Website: apple
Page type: address-validator
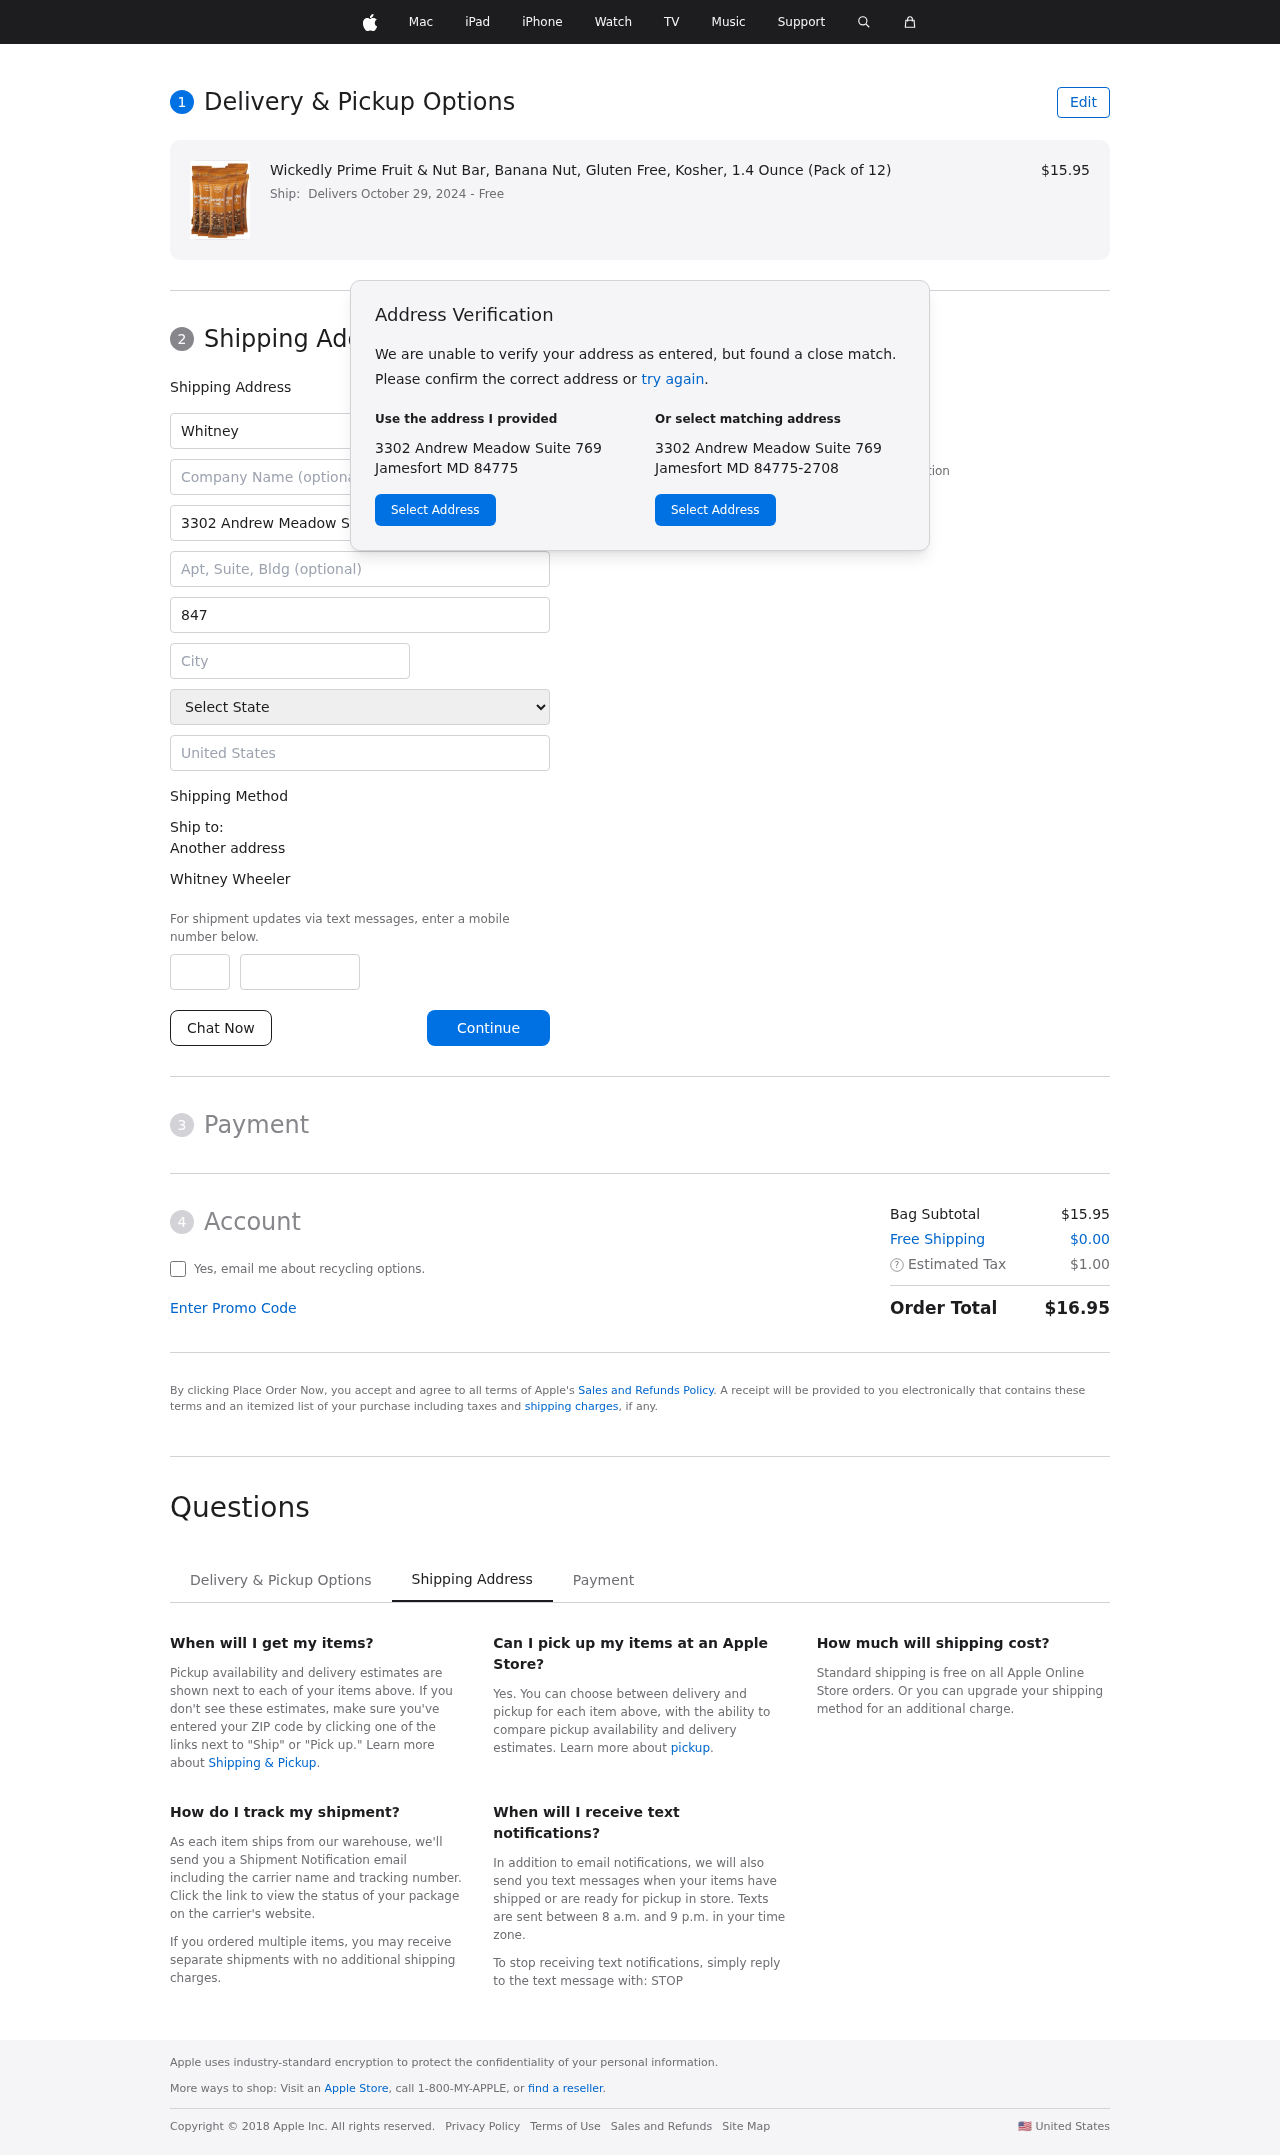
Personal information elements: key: PII_CITY
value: Jamesfort
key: PII_COUNTRY
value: United States
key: PII_FIRSTNAME
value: Whitney
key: PII_FULLNAME
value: Whitney Wheeler
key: PII_LASTNAME
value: Wheeler
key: PII_PHONE_AREA
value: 350
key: PII_PHONE_SUFFIX
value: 8449
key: PII_POSTCODE
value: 84775
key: PII_STATE
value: Maryland
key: PII_STREET
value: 3302 Andrew Meadow Suite 769
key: PII_CITY_STATE_ZIP
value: Jamesfort MD 84775
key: PII_STATE_ABBR
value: MD
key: PII_POSTCODE_FULL
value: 84775
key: PII_POSTCODE_NUMERIC
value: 84775
Product elements: key: PRODUCT1_NAME
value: Wickedly Prime Fruit & Nut Bar, Banana Nut, Gluten Free, Kosher, 1.4 Ounce (Pack of 12)
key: PRODUCT1_PRICE
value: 15.95
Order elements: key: ORDER_DELIVERY_DATE
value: Delivers October 29, 2024
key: ORDER_SUBTOTAL
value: $15.95
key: ORDER_SHIPPING_COST
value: $0.00
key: ORDER_TAX
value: $1.00
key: ORDER_TOTAL
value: $16.95